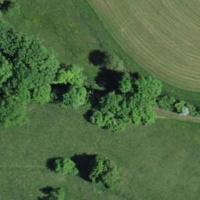
EUNIS habitat code: 52
Species observed at this site:
Coccothraustes coccothraustes
Corvus corone
Sturnus vulgaris
Milvus milvus
Turdus pilaris
Pica pica
Fringilla coelebs
Buteo buteo
Falco tinnunculus
Turdus iliacus
Carduelis carduelis
Turdus merula